Question: I have data frame like this
'vf<-data.frame(A=c("v1v2"),B=c("v2v3"))'
is it possible to split the content as v1 and v2 ..etc ..into two columns.
I used
'ddply'
,but how different number separated?
expected out put

Also I stored my row name as variable
na<-rownames(vf)
It stored as "1", so I can't use it as vf[na]..
How can I store my row name in a variable and use it in function 'rownames()'?
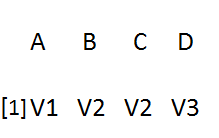
Answer: '''
vf$A.1 <- substr(vf[,1], 1,2)
vf$A.2 <- substr(vf[,1], 3,4)
#> vf
# A B A.1 A.2
#1 v1v2 v2v3 v1 v2
'''